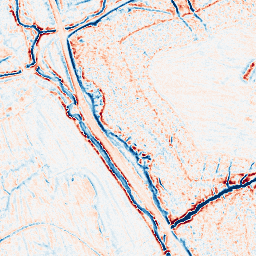
Category: edge_preserving
Decomposition family: bilateral
Decomposition parameters: d: 9
sigma_color: 100
sigma_space: 25
Upsampling method: regularized
Upsampling parameters: scale: 4
lambda_reg: 0.01
Upsampling scale: 4